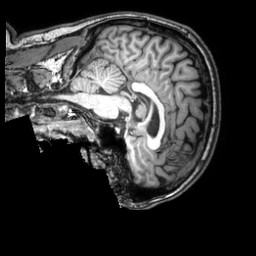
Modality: T1w
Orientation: sagittal
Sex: male
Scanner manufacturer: philips
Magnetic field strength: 3 T
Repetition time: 0.008234 s
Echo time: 0.00377 s